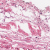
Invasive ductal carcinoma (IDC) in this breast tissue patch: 0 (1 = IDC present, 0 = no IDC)